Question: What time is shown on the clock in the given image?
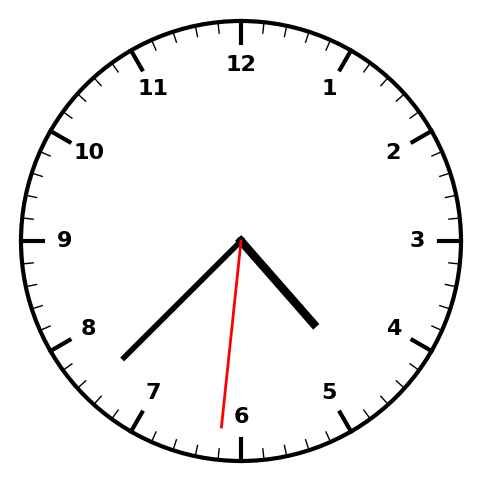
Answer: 04:37:31